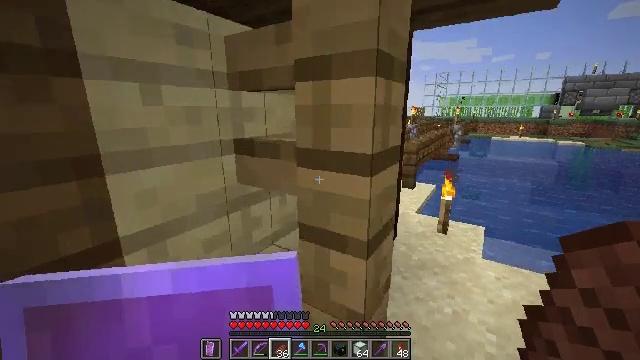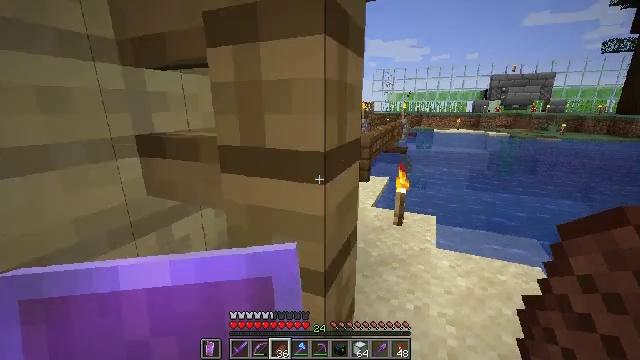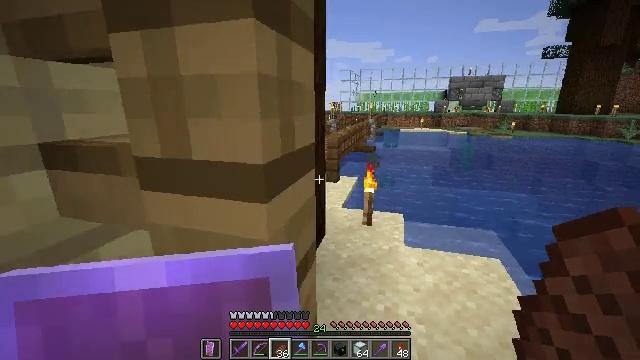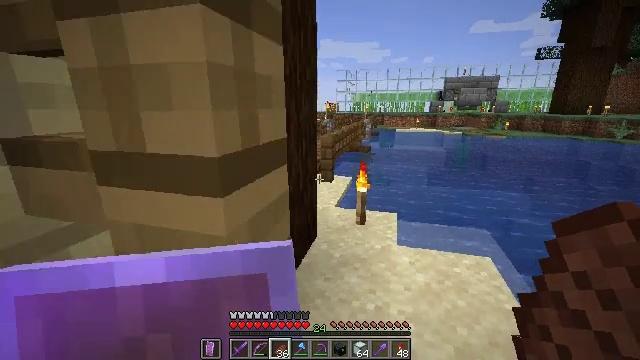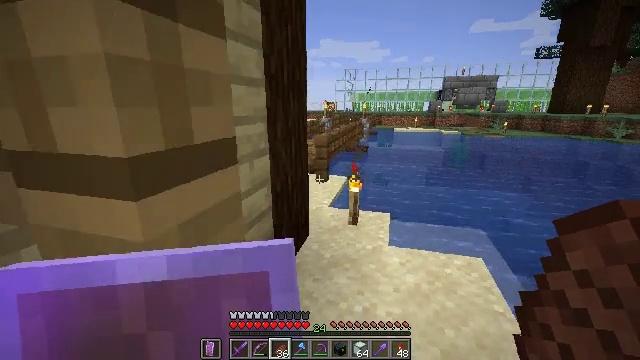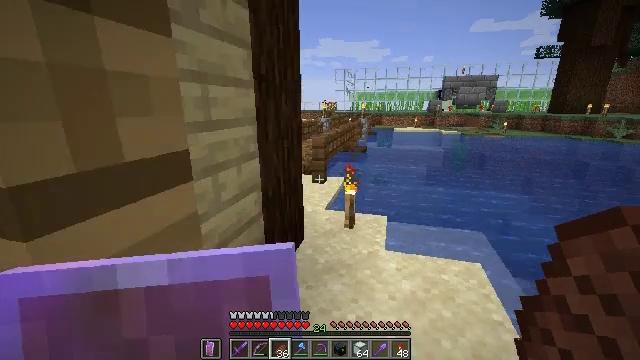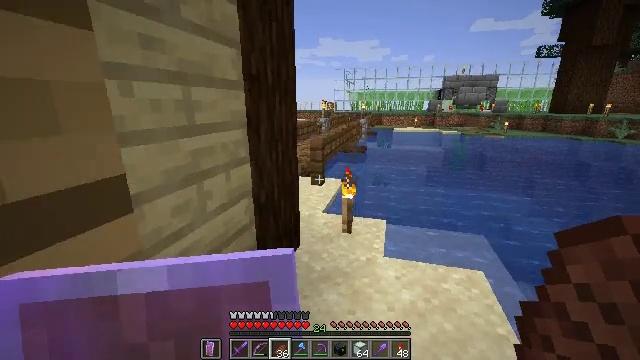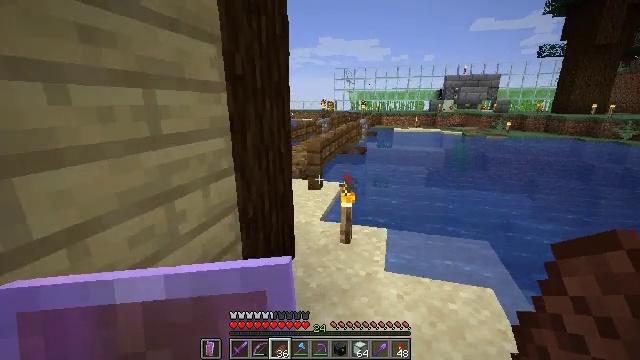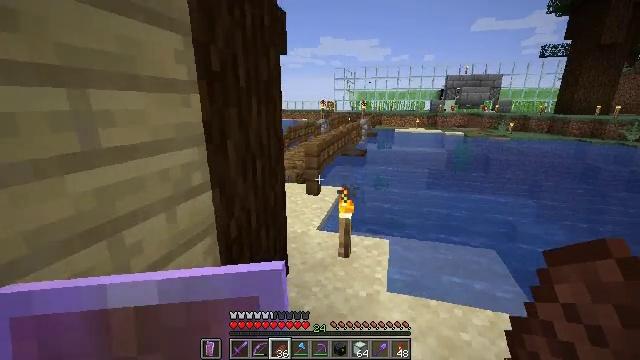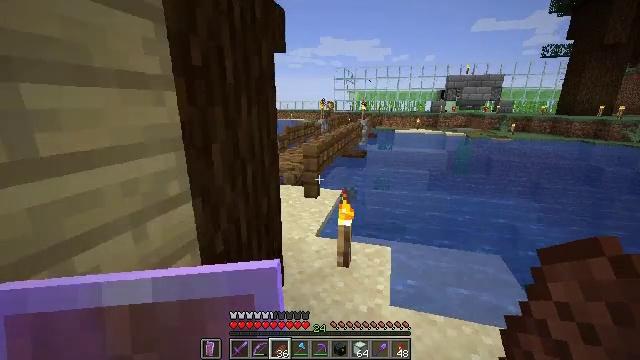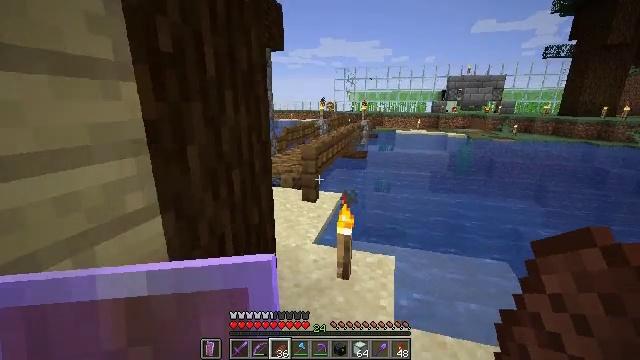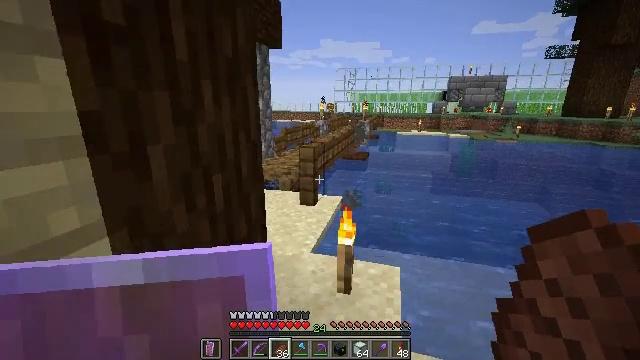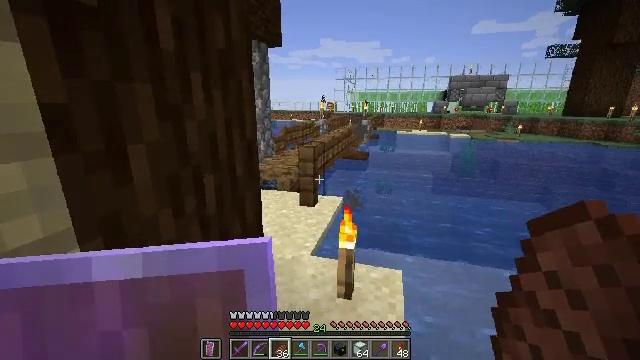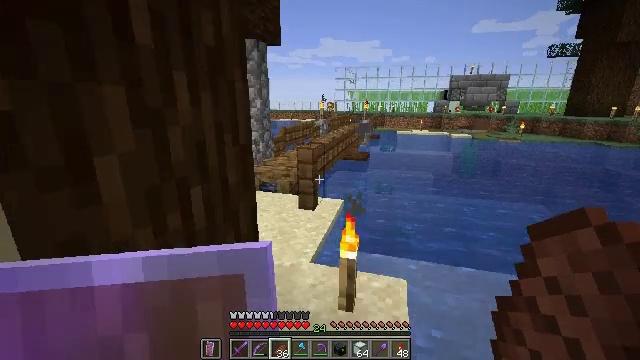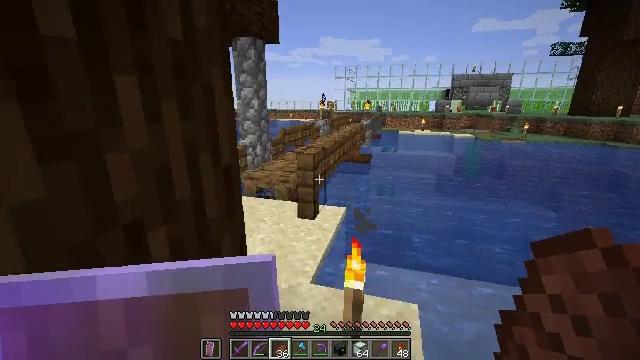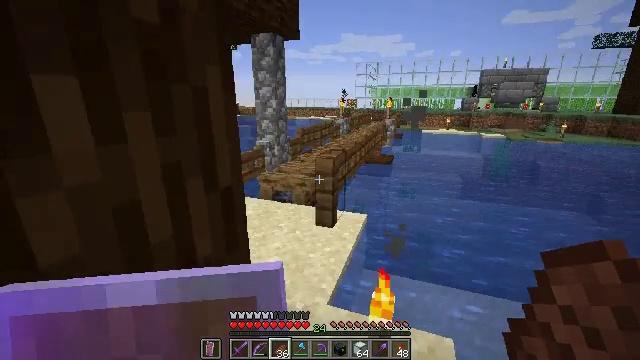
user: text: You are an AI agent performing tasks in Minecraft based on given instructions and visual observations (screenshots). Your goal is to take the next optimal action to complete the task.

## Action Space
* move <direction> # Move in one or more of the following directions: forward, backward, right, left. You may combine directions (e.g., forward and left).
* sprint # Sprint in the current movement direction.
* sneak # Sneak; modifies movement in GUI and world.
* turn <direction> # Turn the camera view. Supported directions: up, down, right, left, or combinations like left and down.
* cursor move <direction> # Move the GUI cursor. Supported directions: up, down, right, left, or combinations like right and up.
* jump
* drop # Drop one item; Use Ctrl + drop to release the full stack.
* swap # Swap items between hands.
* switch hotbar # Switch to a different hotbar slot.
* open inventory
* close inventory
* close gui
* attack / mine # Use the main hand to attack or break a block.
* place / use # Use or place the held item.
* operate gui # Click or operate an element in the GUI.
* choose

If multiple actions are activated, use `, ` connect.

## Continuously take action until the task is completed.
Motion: motion action
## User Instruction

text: Kill the sheep.
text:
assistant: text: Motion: move forward and move right, turn right and down
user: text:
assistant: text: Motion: move forward and move right, turn right
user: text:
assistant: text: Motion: move forward and move right
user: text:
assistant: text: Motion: move forward and move right
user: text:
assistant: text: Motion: move forward
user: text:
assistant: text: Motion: move forward
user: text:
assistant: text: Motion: move forward
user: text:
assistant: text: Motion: move forward
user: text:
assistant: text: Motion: move forward
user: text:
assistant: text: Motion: move forward
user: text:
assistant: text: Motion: move forward
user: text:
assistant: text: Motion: move forward
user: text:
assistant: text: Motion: move forward
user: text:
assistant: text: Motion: move forward
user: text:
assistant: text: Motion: move forward, turn left
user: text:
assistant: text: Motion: move forward, turn left and down
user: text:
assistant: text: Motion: move forward, turn left and down
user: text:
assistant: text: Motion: move forward, turn left
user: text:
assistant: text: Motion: move forward
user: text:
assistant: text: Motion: move forward
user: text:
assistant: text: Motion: move forward
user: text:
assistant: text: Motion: move forward
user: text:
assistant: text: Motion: move forward
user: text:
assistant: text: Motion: move forward
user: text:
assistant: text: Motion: move forward
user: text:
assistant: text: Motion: move forward
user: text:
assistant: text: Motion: move forward
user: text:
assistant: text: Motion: move forward
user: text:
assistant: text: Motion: move forward
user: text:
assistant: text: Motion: move forward, turn right